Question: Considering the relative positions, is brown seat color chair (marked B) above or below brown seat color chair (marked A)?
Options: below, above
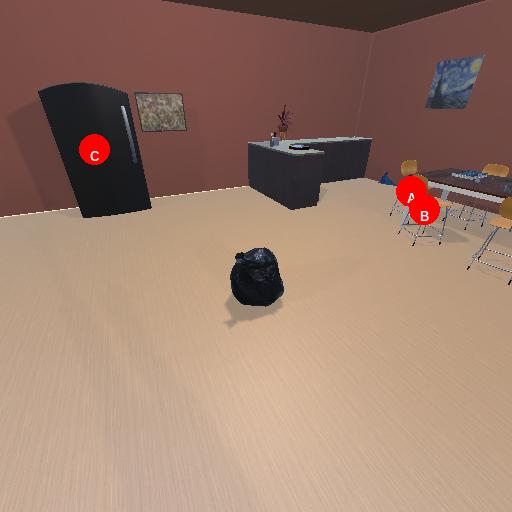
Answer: below